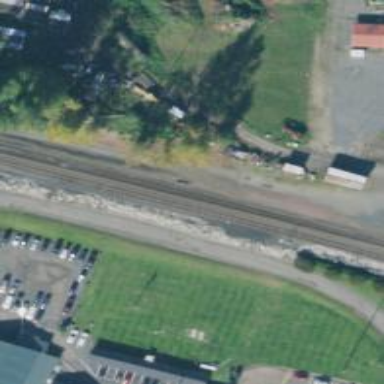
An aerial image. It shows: Site related to the railway.